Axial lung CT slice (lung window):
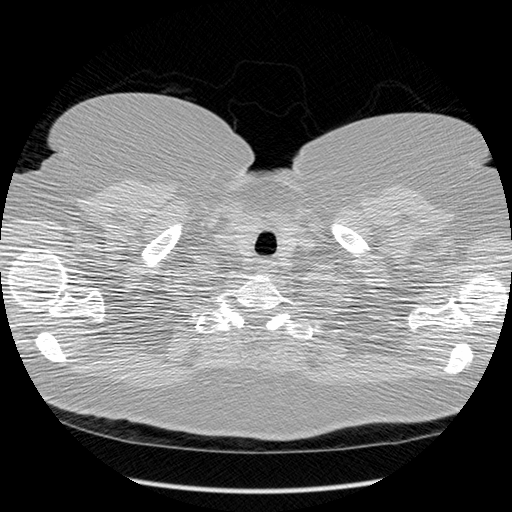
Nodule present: no